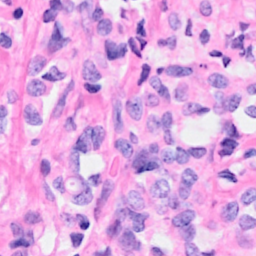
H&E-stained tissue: Breast